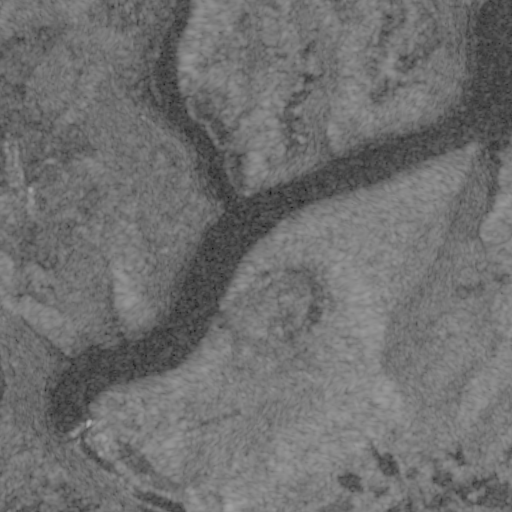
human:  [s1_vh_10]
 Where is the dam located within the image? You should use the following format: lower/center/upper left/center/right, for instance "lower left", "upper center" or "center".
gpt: The dam is located in the lower left of the image.
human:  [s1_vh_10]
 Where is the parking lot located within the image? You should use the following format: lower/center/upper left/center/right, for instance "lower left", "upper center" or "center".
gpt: The parking lot is located in the lower left of the image.
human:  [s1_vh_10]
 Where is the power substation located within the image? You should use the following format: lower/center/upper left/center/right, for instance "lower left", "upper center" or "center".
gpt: The power substation is located in the lower left of the image.
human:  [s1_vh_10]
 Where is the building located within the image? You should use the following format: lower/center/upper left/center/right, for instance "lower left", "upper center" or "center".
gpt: There is no building in the image.

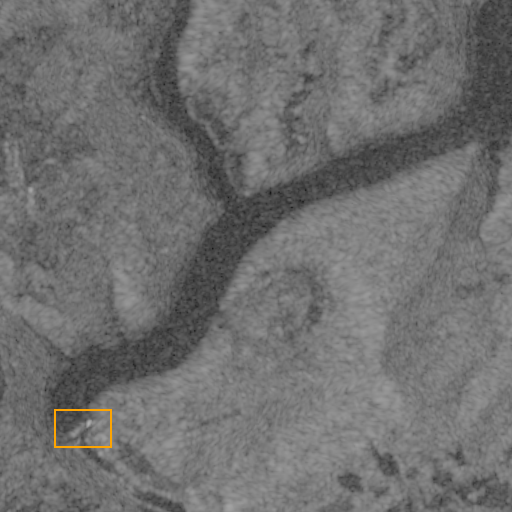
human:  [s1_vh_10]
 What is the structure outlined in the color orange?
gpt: The structure outlined in orange is a dam.
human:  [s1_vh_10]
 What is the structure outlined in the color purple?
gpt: There is no purple outline.